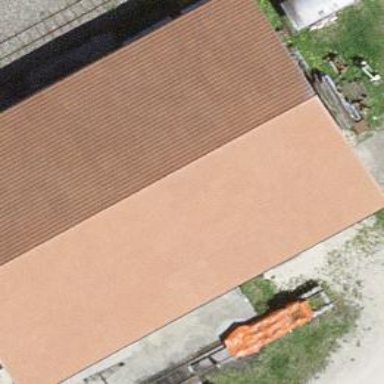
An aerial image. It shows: Railway attraction.